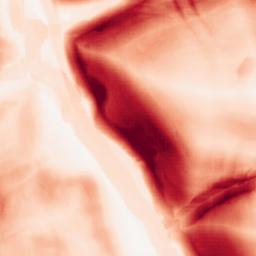
Category: morphological
Decomposition family: morphological_square
Decomposition parameters: operation: gradient
size: 15
Upsampling method: sinc_hamming
Upsampling parameters: scale: 4
kernel_size: 8
Upsampling scale: 4